Interaction volume radius: 5 \u00c5
Interaction volume height: 10 \u00c5
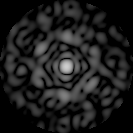
Disorder parameter: 0.7561